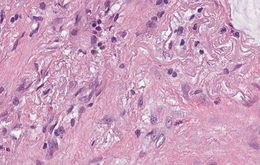
Tumor epithelial tissue: no
Tumor-associated stroma tissue: yes
Normal tissue: no